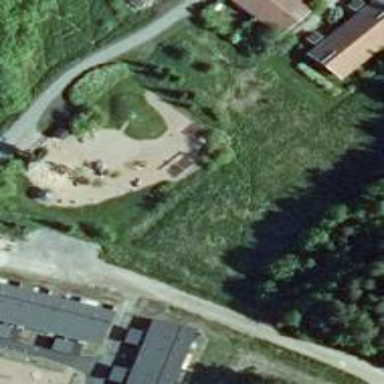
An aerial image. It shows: Lovely park for leisure and relaxation.